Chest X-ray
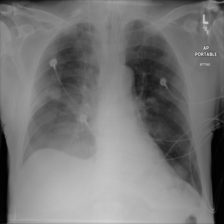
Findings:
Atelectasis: negative
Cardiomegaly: negative
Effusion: positive
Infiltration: negative
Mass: negative
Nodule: negative
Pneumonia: negative
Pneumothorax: negative
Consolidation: negative
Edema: negative
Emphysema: negative
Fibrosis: negative
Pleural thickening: negative
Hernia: negative